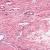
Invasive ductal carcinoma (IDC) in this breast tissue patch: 0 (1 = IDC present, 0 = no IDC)